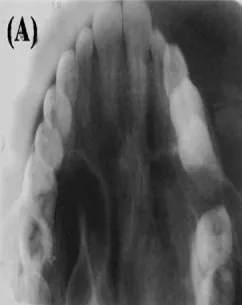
Maxillary occlusal radiograph.
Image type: radiology (x_ray)